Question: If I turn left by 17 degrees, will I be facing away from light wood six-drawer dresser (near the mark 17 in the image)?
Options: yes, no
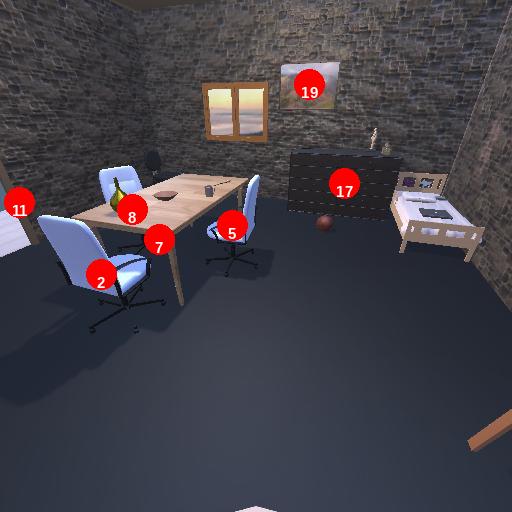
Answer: yes